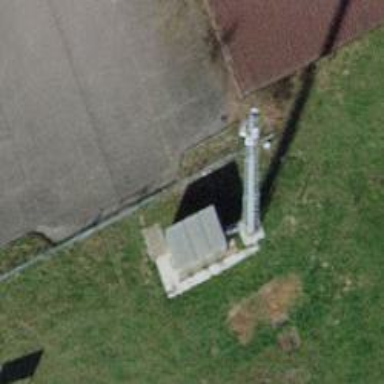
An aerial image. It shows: Antenna.